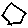
Label: hexagon